Field crop: maize
Growth stage: 2
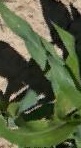
Species: maize